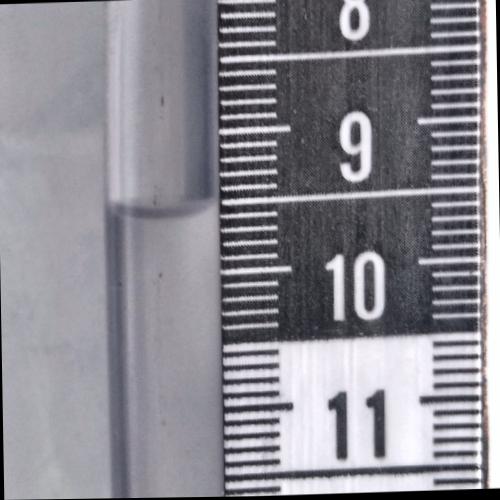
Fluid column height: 9.6 cm